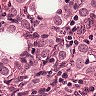
Metastatic tissue present: yes